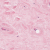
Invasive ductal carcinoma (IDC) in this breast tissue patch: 0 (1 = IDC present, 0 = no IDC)